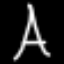
Label: The Eiffel Tower